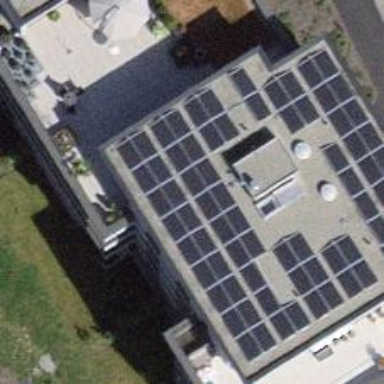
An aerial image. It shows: Solar power generator.